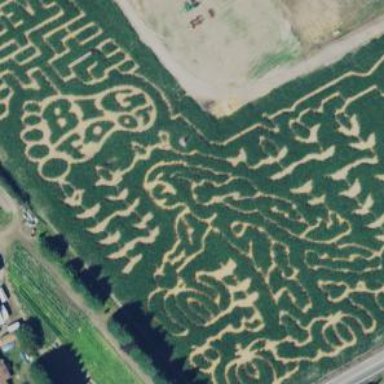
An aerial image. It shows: Corn maze attraction located in farmland.